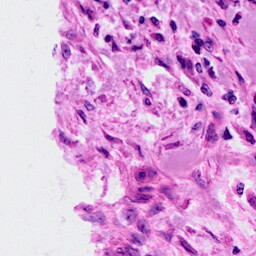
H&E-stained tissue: Cervix